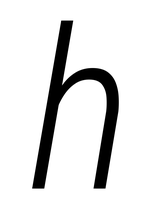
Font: Roboto-Italic_Condensed_Light_Italic